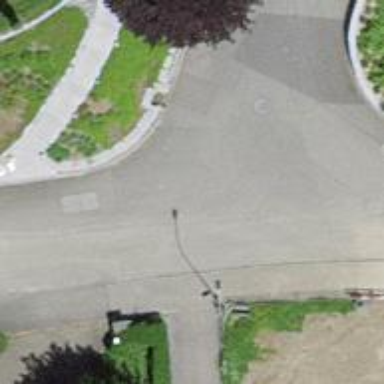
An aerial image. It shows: Asphalt road in residential area.